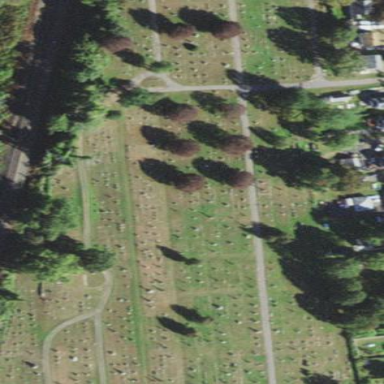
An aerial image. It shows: Cemetery area categorized as cemetery.